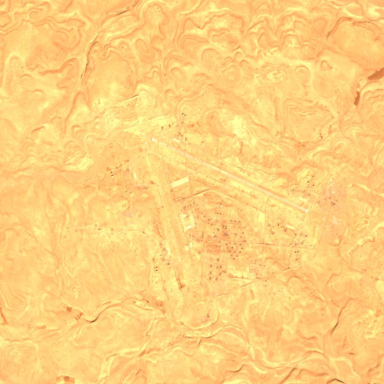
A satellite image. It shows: Military airfield located within larger aerodrome area.